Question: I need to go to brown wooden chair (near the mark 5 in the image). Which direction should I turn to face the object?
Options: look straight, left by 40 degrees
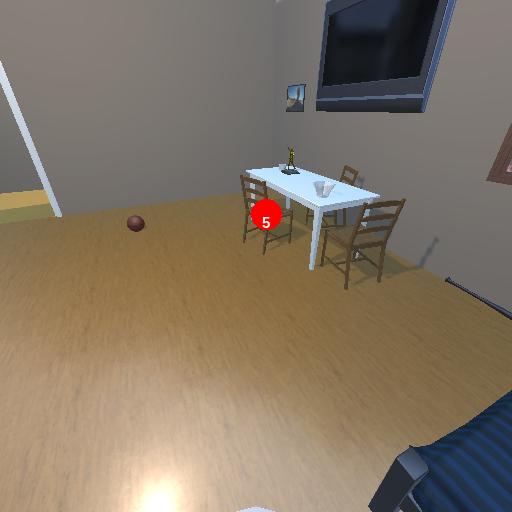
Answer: look straight